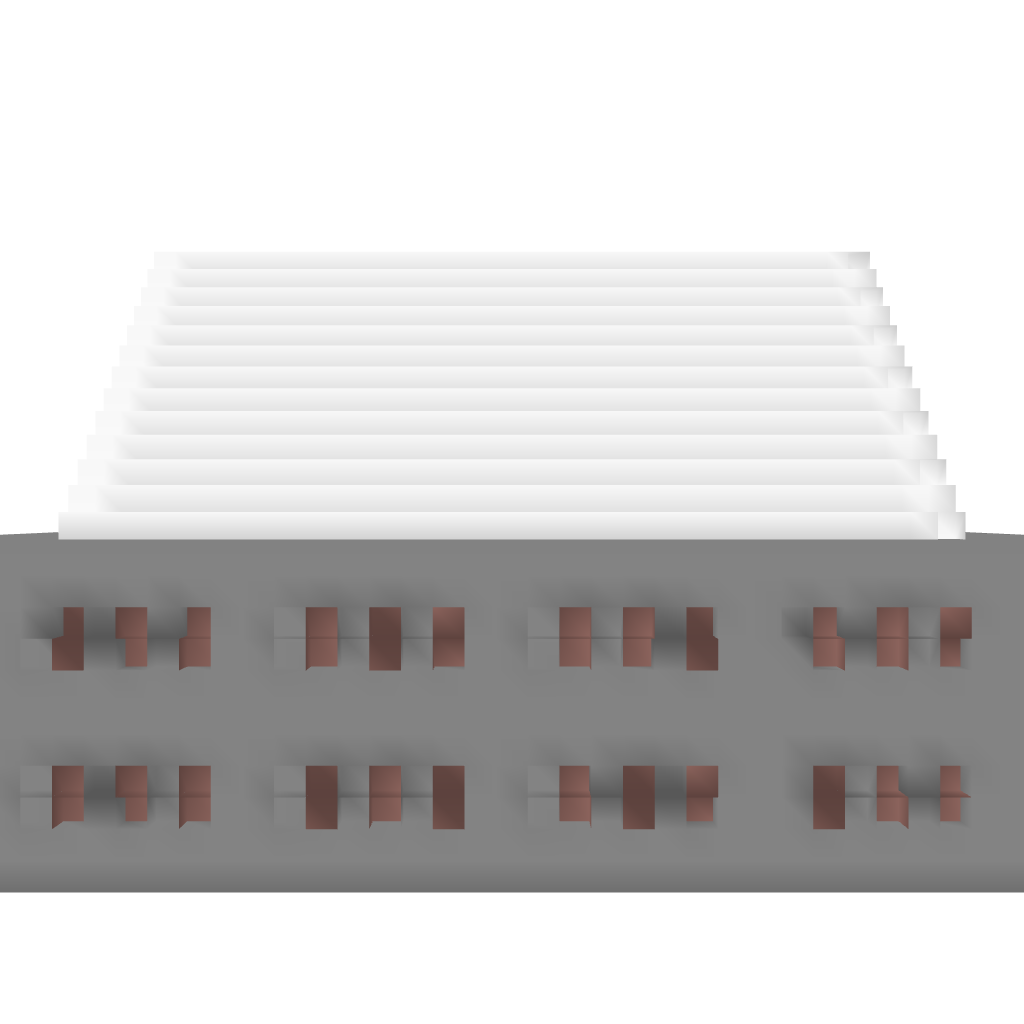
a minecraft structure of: The best jail good quality